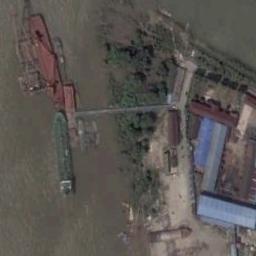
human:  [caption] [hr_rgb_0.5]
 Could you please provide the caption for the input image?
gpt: A green tanker docked on a simple dock near an island with buildings and green plants .

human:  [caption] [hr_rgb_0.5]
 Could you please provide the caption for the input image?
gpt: There is a ship on the shore next to buildings and trees .

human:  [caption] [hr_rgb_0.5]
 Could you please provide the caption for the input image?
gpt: Several ships are docked at the dock and the water is yellow .

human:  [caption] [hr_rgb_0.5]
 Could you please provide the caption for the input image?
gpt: There are lots of trees beside the ships .

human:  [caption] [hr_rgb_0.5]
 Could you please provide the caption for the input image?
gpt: The ship is on a river beside some blue buildings .